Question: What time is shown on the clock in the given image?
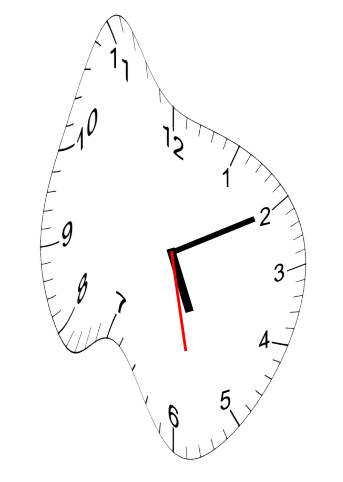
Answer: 05:10:28